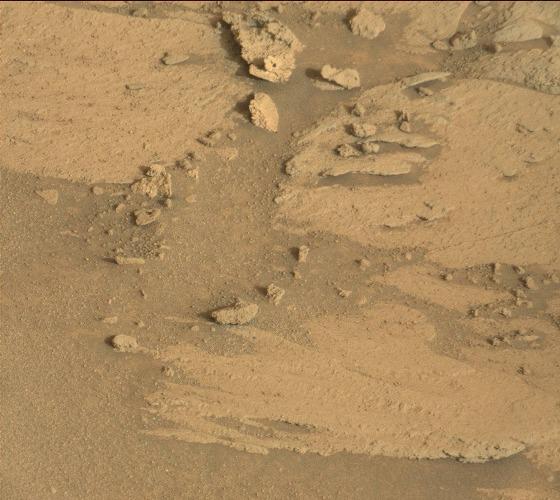
Terrain classes present: Bedrock, Gravel / Sand / Soil, Rock, Shadow